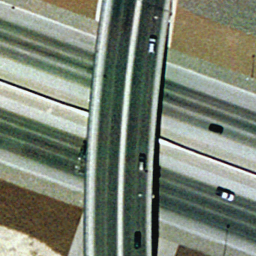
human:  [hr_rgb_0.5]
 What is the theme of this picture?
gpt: overpass

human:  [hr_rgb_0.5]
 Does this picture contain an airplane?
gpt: no

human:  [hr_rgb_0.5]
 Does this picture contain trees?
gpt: no

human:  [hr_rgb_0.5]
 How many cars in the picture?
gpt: five

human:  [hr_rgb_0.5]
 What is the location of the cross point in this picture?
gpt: center